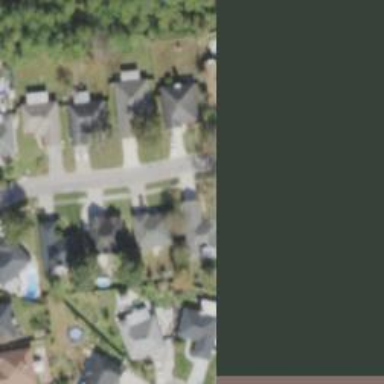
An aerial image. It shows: Residential road with sidewalk on the left side.